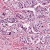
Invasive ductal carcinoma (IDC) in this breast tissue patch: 1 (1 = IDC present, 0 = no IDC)